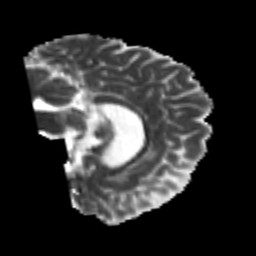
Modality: MD
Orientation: sagittal
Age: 23
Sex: male
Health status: healthy
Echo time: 0.074 s